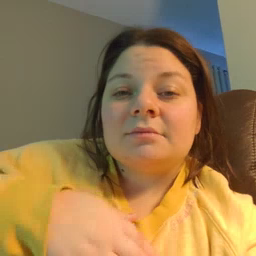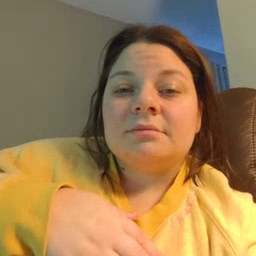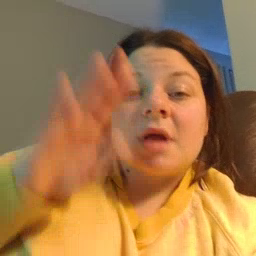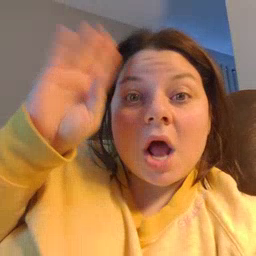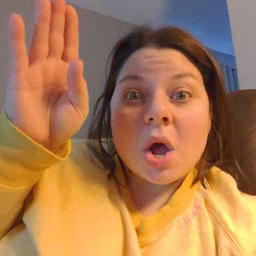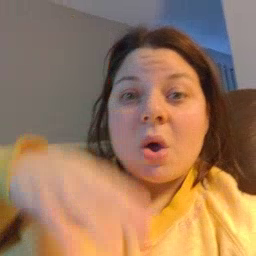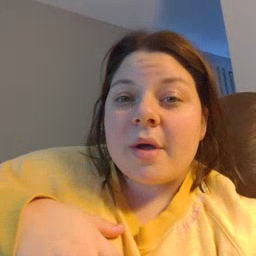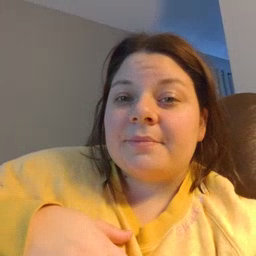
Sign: hello